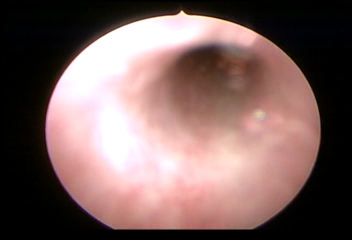
Modality: WLC
Class: Normal mucosa
Bladder cancer association: No